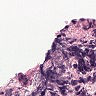
Metastatic tissue present: no